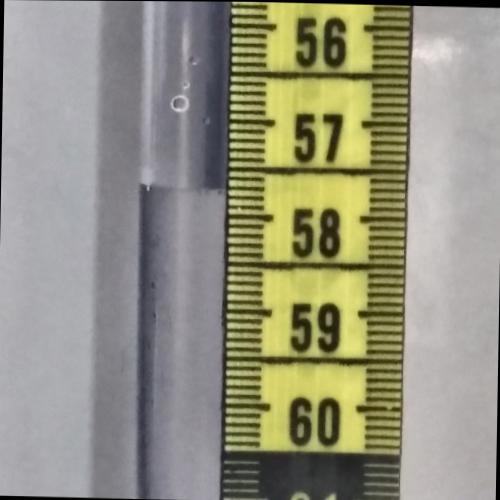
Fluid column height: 57.7 cm